Question: I am trying to customize highcharts
1) I need to change the height of the plotlines
2) Show the marker value inside the marker image itself at a specific place(Inside the white circles at the top)
This is what I have achieved so far
'''
Highcharts.setOptions({
global: {
useUTC: false
}
});
/*function updateData(x,y)
{
var series = chart.series[0];
series.addPoint([x, y], true, true);
}*/
var chart;
$(function () {
var color = '#AA34FF';
$('#container').highcharts({
chart: {
events: {
load: function(event) {
_bindCustomEvents();
}
},
backgroundColor: 'transparent'
},
series: [
{
color:
{
linearGradient:
{
x1: 0,
y1: 0,
x2: 0,
y2: 1
},
stops:
[
/*[0, '#a83e3e'],
[0.21, '#d34e47'],
[0.40, '#edbb5a'],
[0.57, '#e2e57a'],
[0.76, '#8dcc63'],
[1, '#7ab237']*/
[0, '#7ab237'],
[0.21, '#8dcc63'],
[0.40, '#e2e57a'],
[0.57, '#edbb5a'],
[0.76, '#d34e47'],
[1, '#a83e3e']
]
},
lineWidth: 4,
marker: {
enabled: false,
fillColor: '#FFFFFF',
lineWidth: 2,
lineColor: null,
},
type: 'spline',
data: [1, 2, 5, 3, 6, 7, 4],
backgroundColor: 'transparent',
plotShadow : false
},
{
name: '',
marker: {
symbol: 'diamond'
},
//same inmage for all points
marker: {
symbol: 'url(http://fc08.deviantart.net/fs71/f/2014/016/b/9/top_marker_by_skyrbe-d72ewk0.png)'
},
data: [8,8,8,8,8,8,8],
type:'scatter'
},
{
name: '',
marker: {
symbol: 'diamond'
},
//same inmage for all points
marker: {
symbol: 'url(http://fc03.deviantart.net/fs71/f/2014/016/f/a/bottom_marker_by_skyrbe-d72ew7w.png)'
},
data: [-1,-1,-1,-1,-1,-1,-1],
type:'scatter'
}
],
xAxis: {
categories: [
'Sun',
'Mon',
'Tue',
'Wed',
'Thu',
'Fri',
'Sat'
],
title: {
enabled: true,
text: null,
},
labels: {
style: {
fontFamily: 'gestaregular',
fontSize: '16px',
color:'#fff'
}
},
plotLines: [
{ // mark the weekend
color: 'rgba(255,255,255,0.3)',
width: 1,
value: 0,
dashStyle: 'dash',
zIndex:10
},
{
color: 'rgba(255,255,255,0.3)',
width: 1,
value: 1,
dashStyle: 'dash',
zIndex:10
},
{
color: 'rgba(255,255,255,0.3)',
width: 1,
value: 2,
dashStyle: 'dash',
zIndex:10
},
{
color: 'rgba(255,255,255,0.3)',
width: 1,
value: 3,
dashStyle: 'dash',
zIndex:10
},
{
color: 'rgba(255,255,255,0.3)',
width: 1,
value: 4,
dashStyle: 'dash',
zIndex:10
},
{
color: 'rgba(255,255,255,0.3)',
width: 1,
value: 5,
dashStyle: 'dash',
zIndex:10
},
{
color: 'rgba(255,255,255,0.3)',
width: 1,
value: 6,
dashStyle: 'dash',
zIndex:10
}],
lineWidth: 0,
minorGridLineWidth: 0,
lineColor: 'transparent',
},
yAxis: {
labels: {
enabled: false
},
title: {
enabled: true,
text: null,
}
},
legend: {
enabled: false
},
minorTickLength: 0,
tickLength: 0
});
});
function _bindCustomEvents()
{
var chart = $('#container').highcharts();
chart.setTitle({ text: ''});
$('.highcharts-axis').hide();
$('.highcharts-grid').hide();
$('.highcharts-axis').find('path').hide();
}
'''
<URL>
This is how I want it to look like : Instead of '2' in the top circles , it should be the corresponding value from the center spline [1, 2, 5, 3, 6, 7, 4]

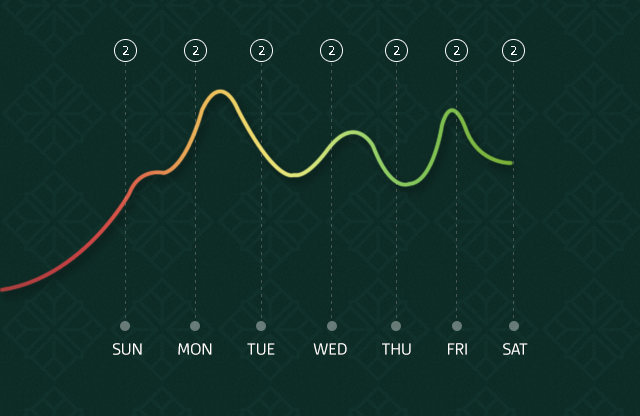
Answer: 1) The 'plotLines' are infinite. The extend as far as the plot area is. So, to limit this, how about you change your 'yAxis' max:
'''
yAxis: {
max: 8,
labels: {
enabled: false
},
title: {
enabled: true,
text: null
}
},
'''
Or, you could create a 'column' series on the points you want and give them a certain value for the height you want. Making the columns thin to mimic your 'plotLines' will help like so:
'''
series: [{
name: '',
type: 'column',
pointWidth: 1,
borderWidth: 0,
data: [8, 8, 8, 8, 8, 8, 8]
},
...
'''
2) Which values in the circles (I am guessing)? The "Series 1: XX"? Or the whole tooltip?
EDIT:
For question 2 you can do this with a 'formatter' function on the 'dataLabel' for the scatter series (your circles). Here is the function:
'''
var customFormatPoint = function (pointX, seriesIndex) {
var theChart = $('#container').highcharts();
var yValue = null;
var points = theChart.series[seriesIndex].options.data[pointX];
return points;
};
'''
You call this from:
'''
series: [{
name: '',
type: 'column',
pointWidth: 1,
borderWidth: 0,
dataLabels: {
enabled: true,
formatter: function () {
return customFormatPoint(this.point.x, 1);
}
},
data: [7.70, 7.70, 7.70, 7.70, 7.70, 7.70, 7.70]
}, {...
'''
Key element here is that you have 'this.point.x' which is that scatter point's xAxis location. You then need to send in which index the series is that contains the y value you want to show in the 'dataLabel'.
I have also removed the 'plotLines' and created a series that just contains the bars with width of 1 and no border. I had to mess around to get the end of the bar (its max value) to coincide with the scatter circle diameter.
Please see this <URL>.